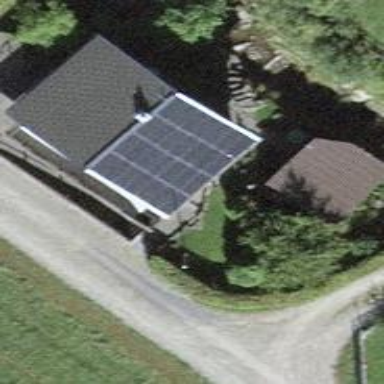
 consisting of solar photovoltaic panels."